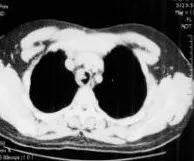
A) Chest CT scan displays a polypoid mass occupying 50 % of the lumen.
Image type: radiology (ct)